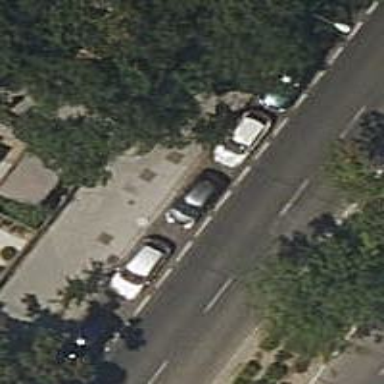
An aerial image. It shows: Residential road with shared lane for cyclists.